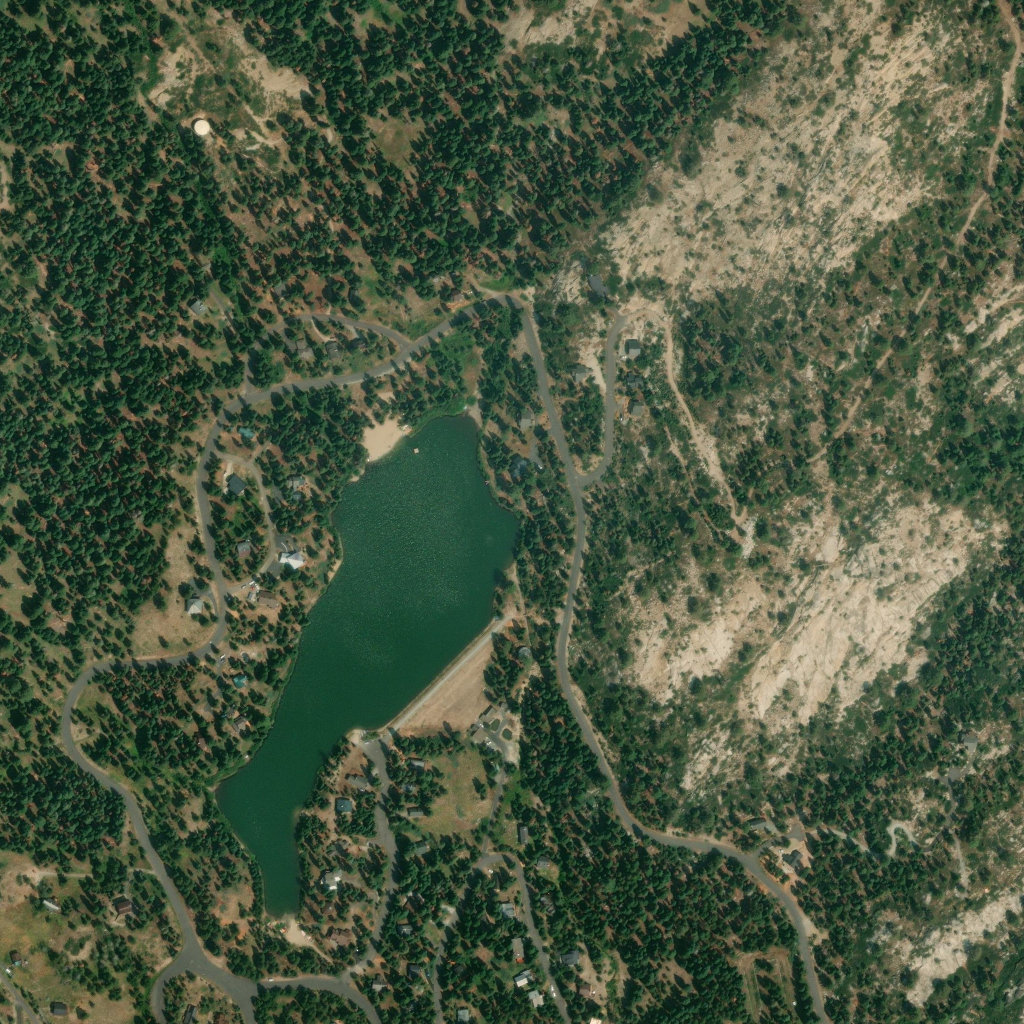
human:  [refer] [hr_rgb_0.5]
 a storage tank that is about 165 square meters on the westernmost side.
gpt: <box>[[18, 11, 20, 13, 0]]</box>